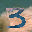
Label: 3